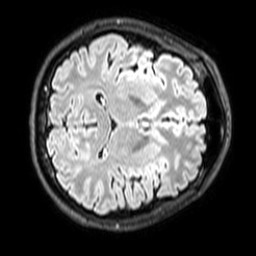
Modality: T1w
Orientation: axial
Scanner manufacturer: philips
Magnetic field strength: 3 T
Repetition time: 4.8 s
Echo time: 0.2586 s